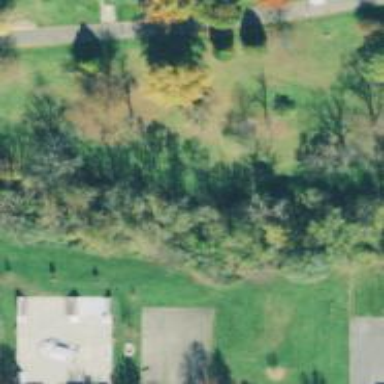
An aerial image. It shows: Disc golf hole.